Interaction volume radius: 10 \u00c5
Interaction volume height: 15 \u00c5
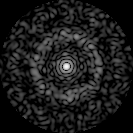
Disorder parameter: 0.8441